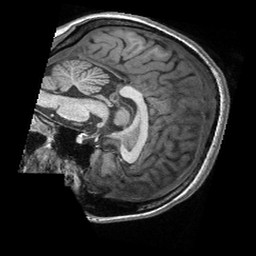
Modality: T1w
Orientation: sagittal
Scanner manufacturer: siemens
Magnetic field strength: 3 T
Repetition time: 2.3 s
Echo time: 0.00308 s